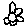
Label: flower